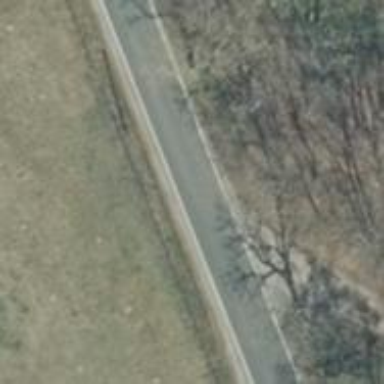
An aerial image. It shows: Asphalt road classified as tertiary.